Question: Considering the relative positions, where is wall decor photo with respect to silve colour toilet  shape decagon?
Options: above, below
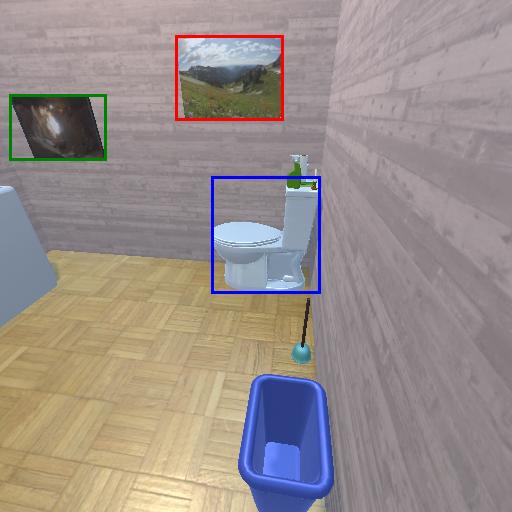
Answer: above